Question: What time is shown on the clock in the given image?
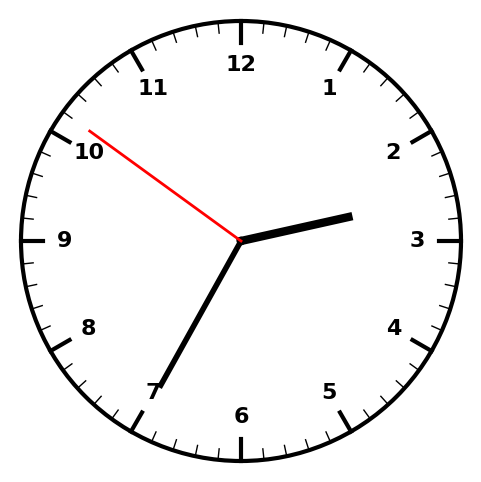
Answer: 02:34:51